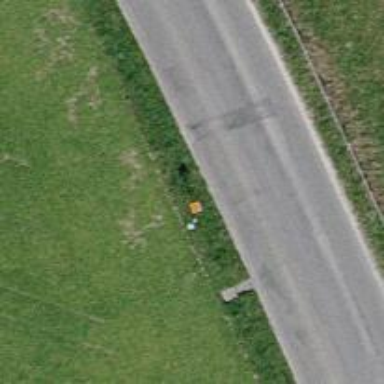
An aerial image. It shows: Pole supporting pipeline marker with roof cover.